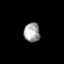
Tissue: skin
Cell type: Epithelial cells
Senescence score: 0.2685
Nuclear area (px): 301
Mean DAPI intensity: 162.11